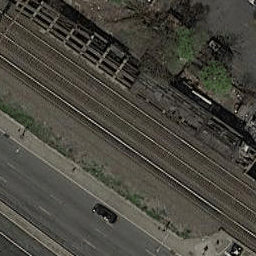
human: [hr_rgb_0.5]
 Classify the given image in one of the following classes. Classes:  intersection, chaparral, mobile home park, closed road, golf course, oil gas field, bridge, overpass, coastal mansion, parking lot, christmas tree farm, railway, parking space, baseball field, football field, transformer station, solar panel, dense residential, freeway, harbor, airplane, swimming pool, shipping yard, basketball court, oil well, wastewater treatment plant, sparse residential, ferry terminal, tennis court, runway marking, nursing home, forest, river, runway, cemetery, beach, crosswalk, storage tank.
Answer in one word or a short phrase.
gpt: railway